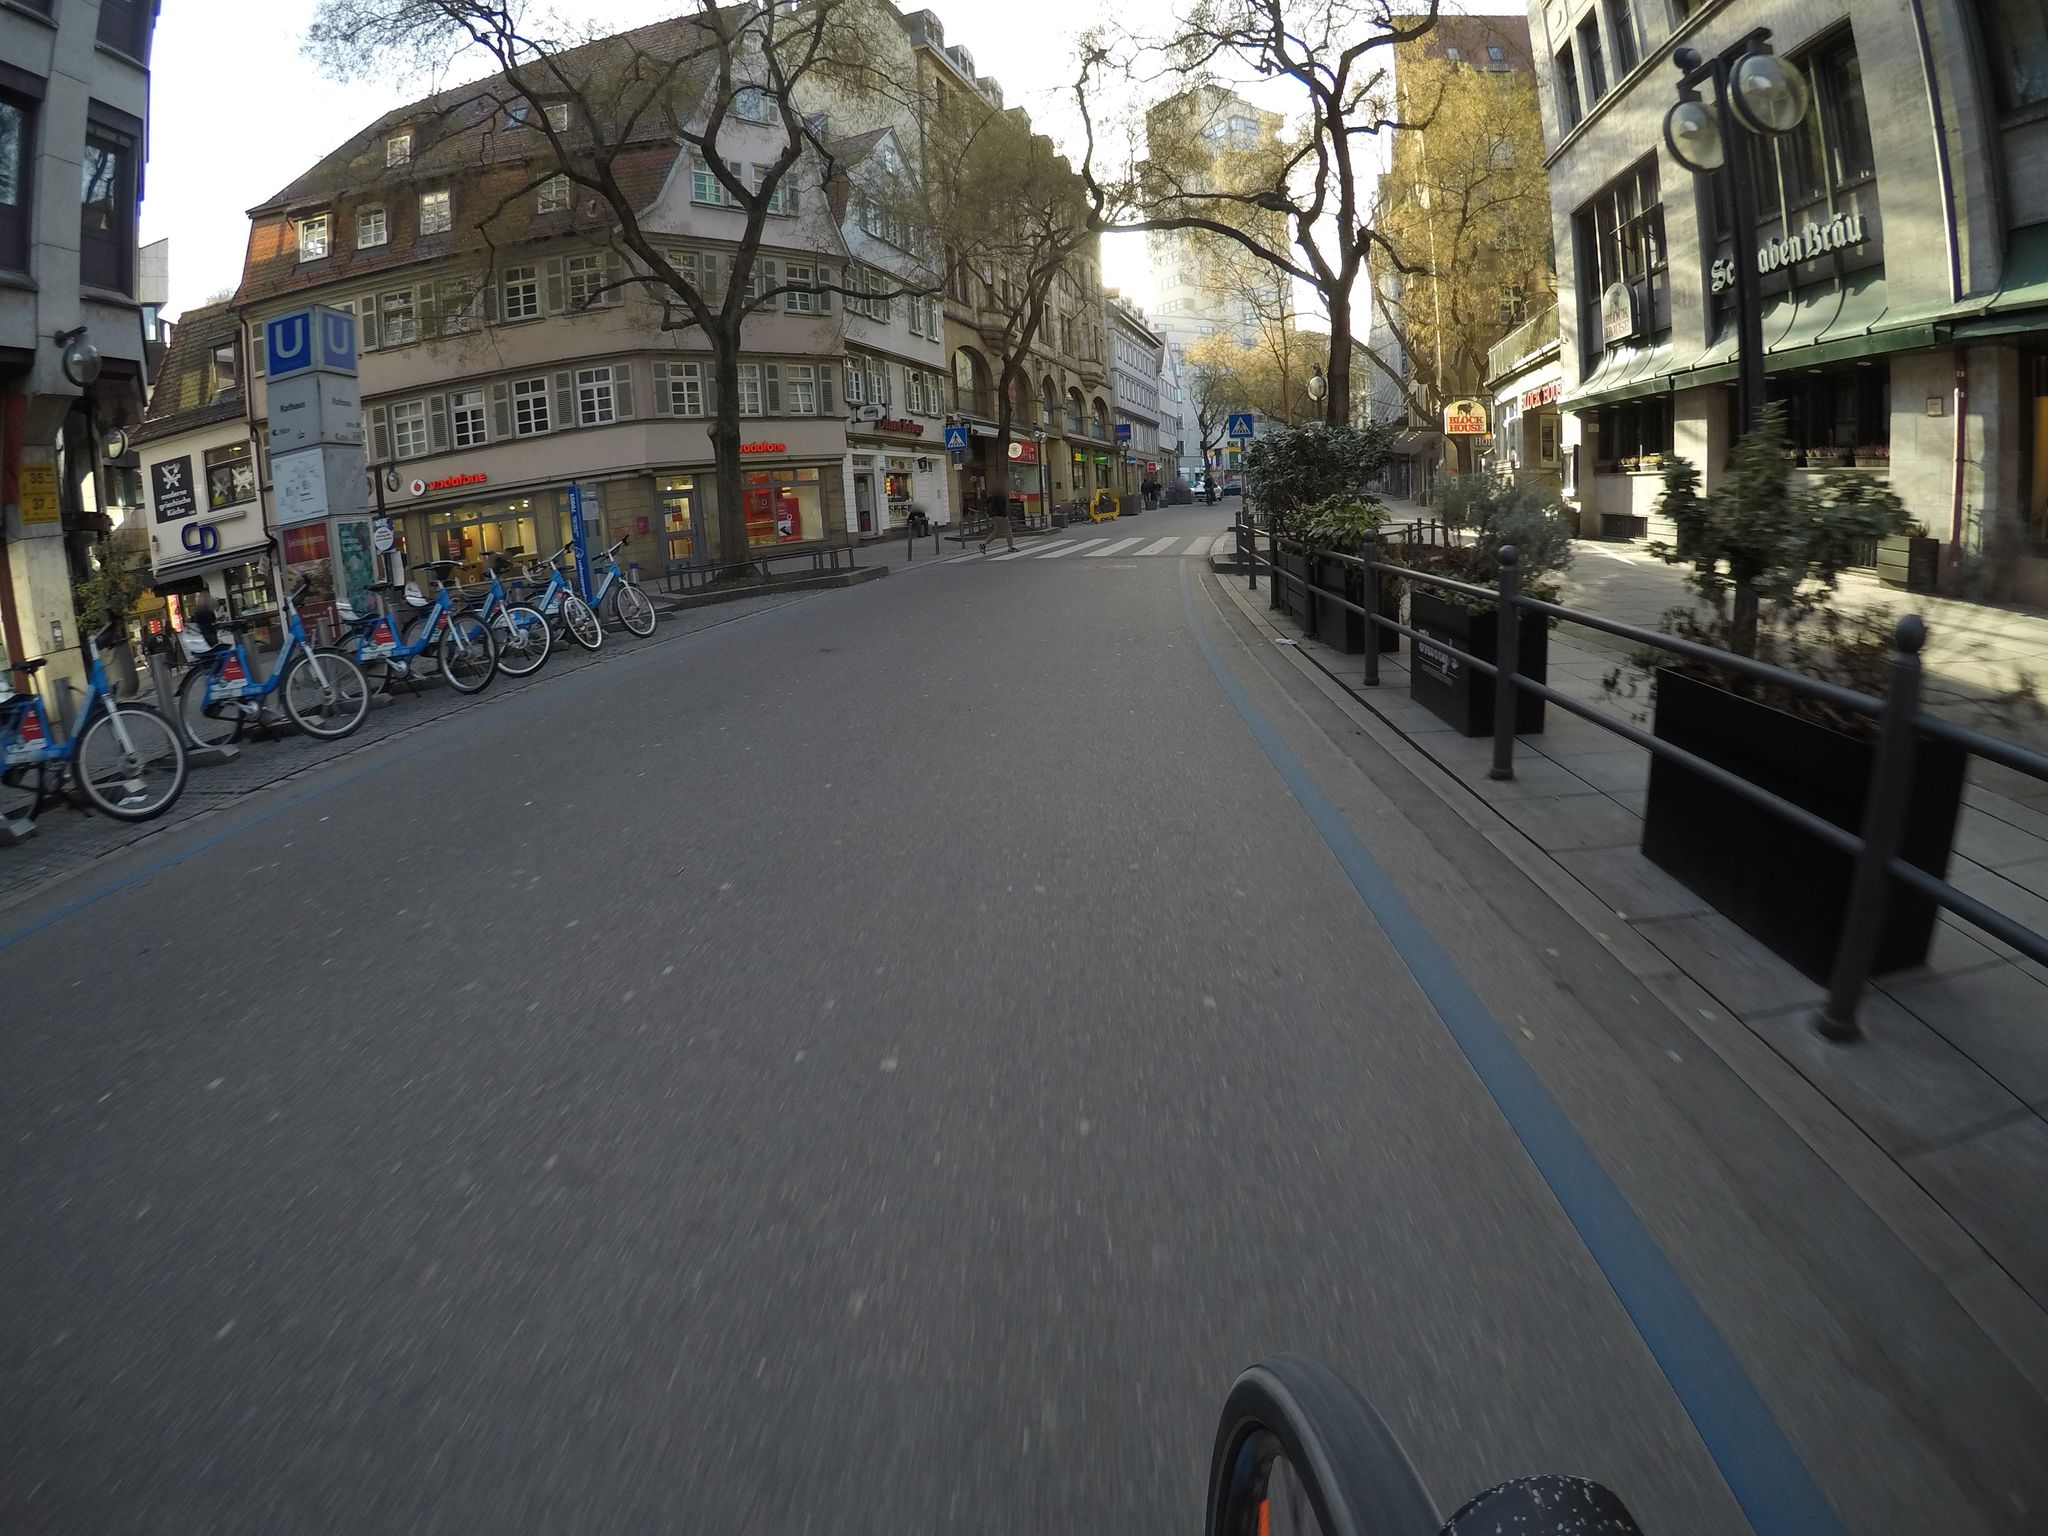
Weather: clear
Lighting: day
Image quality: good
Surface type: driving surface
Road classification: footway, path, steps
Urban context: urban centre
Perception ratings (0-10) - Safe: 7.09, Lively: 9.68, Beautiful: 9.1, Boring: 0.95, Depressing: 1.48, Wealthy: 5.99